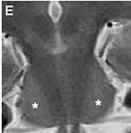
Patient 1 brain MRI revealing the characteristic ARSACS findings. Bilateral hyperintensity of lateral pons (stars) on coronal images. T2).
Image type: radiology (mri)